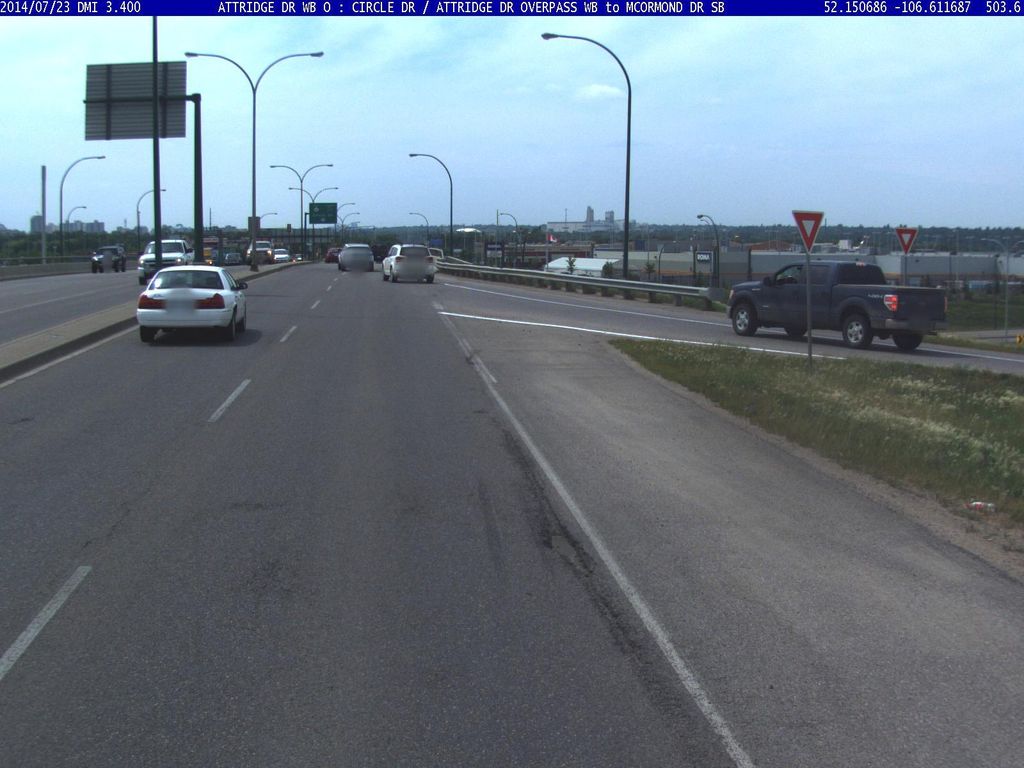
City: saskatoon